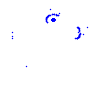
Particle: kaon